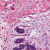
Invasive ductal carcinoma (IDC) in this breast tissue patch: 0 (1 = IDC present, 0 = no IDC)